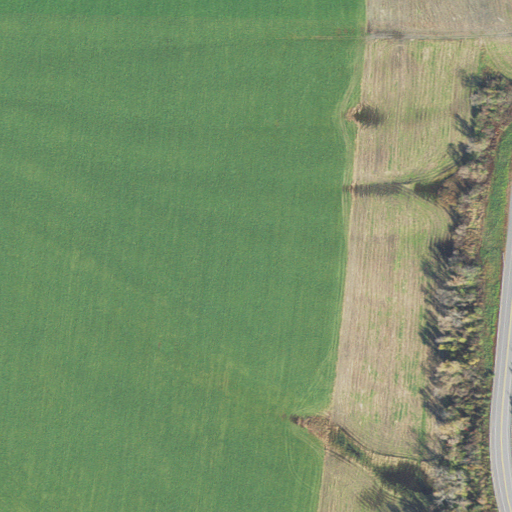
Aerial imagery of plain(s) in New Hampshire named Lover Meadow containing cultivated crops, low intensity development, woody wetlands, high intensity development, and medium intensity development